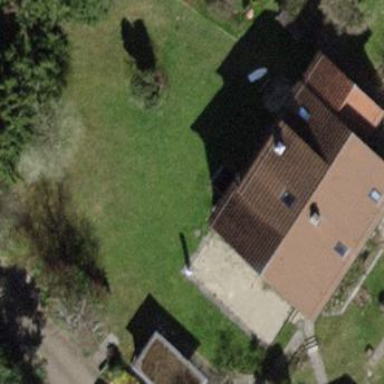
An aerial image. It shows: Building with pitched roof.